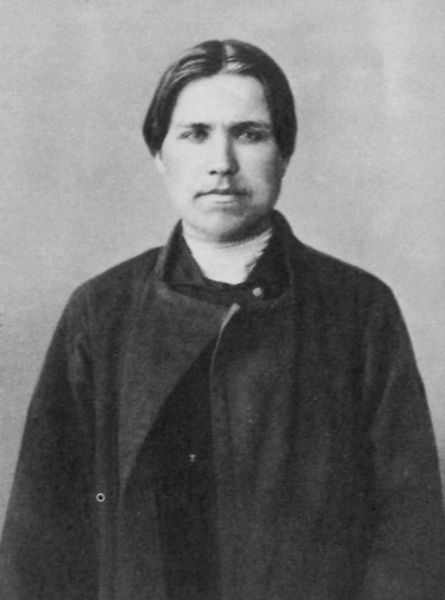
Titel: Porträt
Künstler: Russischer Photograph
Standort: London
Institution: Royal Anthropological Institute
Schlagwörter: dunkel, kopf, mann, umhang, weiß, frau, frisur, grau, haar, hell, hintergrund, mund, nase, ohr, schwarz, stirn, blick, schal, alt, hemd, jacke, jung, schnurrbart, wand, arme, augen, böse, falten, gesicht, kragen, bildnis, hals, herr, portrait, porträt, auge, gewand, haare, halbfigur, mantel, augenbrauen, brustbild, en face, frontal, kinn, knopf, lippe, lippen, mittelscheitel, ohren, rechts, scheitel, traurig, sachlich, haltung, russland, weis, dick, ernst, streng, grimmig, gris, halstuch, homme, melancholie, glatt, warten, augenbraue, knöpfe, revers, hoch, foto, fotografie, photographie, symmetrisch, schlicht, schwarz weiss, blanc, noir, selbstbildnis, literatur, photo, senkrecht, gekämmt, halbportrait, männlich, portät, brav, blanche, fotographie, cheveux, filz, zar, photografie, grobkörnig, vertikal, franz marc, neuzeit, indianer, bartlos, jeune, nadar, flaum, matel, veste, coupe, lichtbild, brustporträt, veteran, sibirien, stumm, konterfei, selbstbild, wer ist das, 1900, 1902, 1870, gleichgültig, 1899, nour, kieg, glatte haare, ernste miene, blickt zum betrachter, einfältig, lippengesicht, noir et blanche, fotoportrai